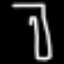
Label: pants